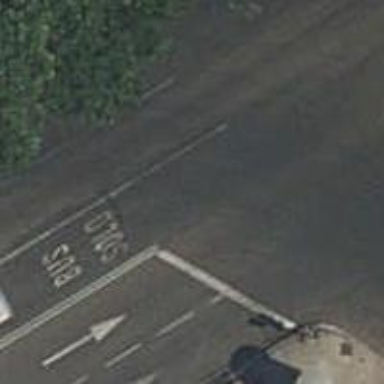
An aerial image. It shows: Road with traffic signals.